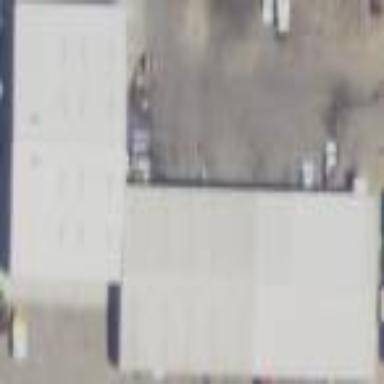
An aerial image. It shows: Building that houses car repair shop.